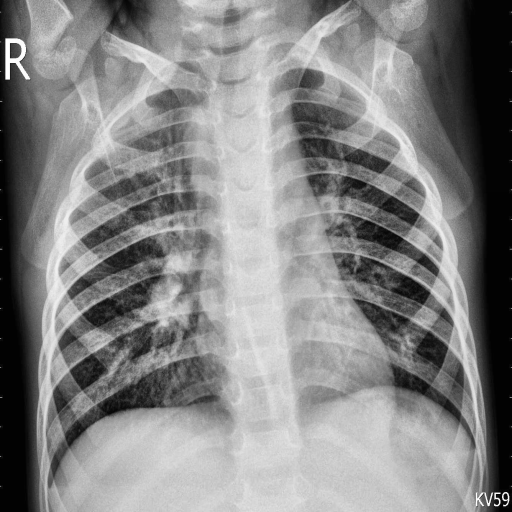
Finding: PNEUMONIA